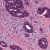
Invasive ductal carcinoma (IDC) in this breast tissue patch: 0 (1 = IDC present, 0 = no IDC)